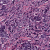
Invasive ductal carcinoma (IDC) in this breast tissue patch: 1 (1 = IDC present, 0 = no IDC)